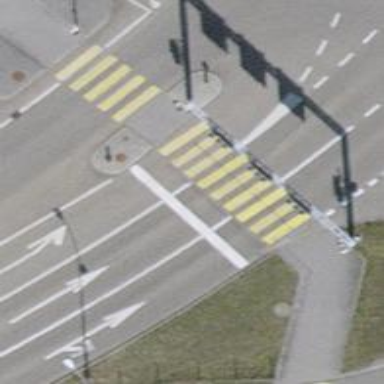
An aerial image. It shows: Road with traffic signals.